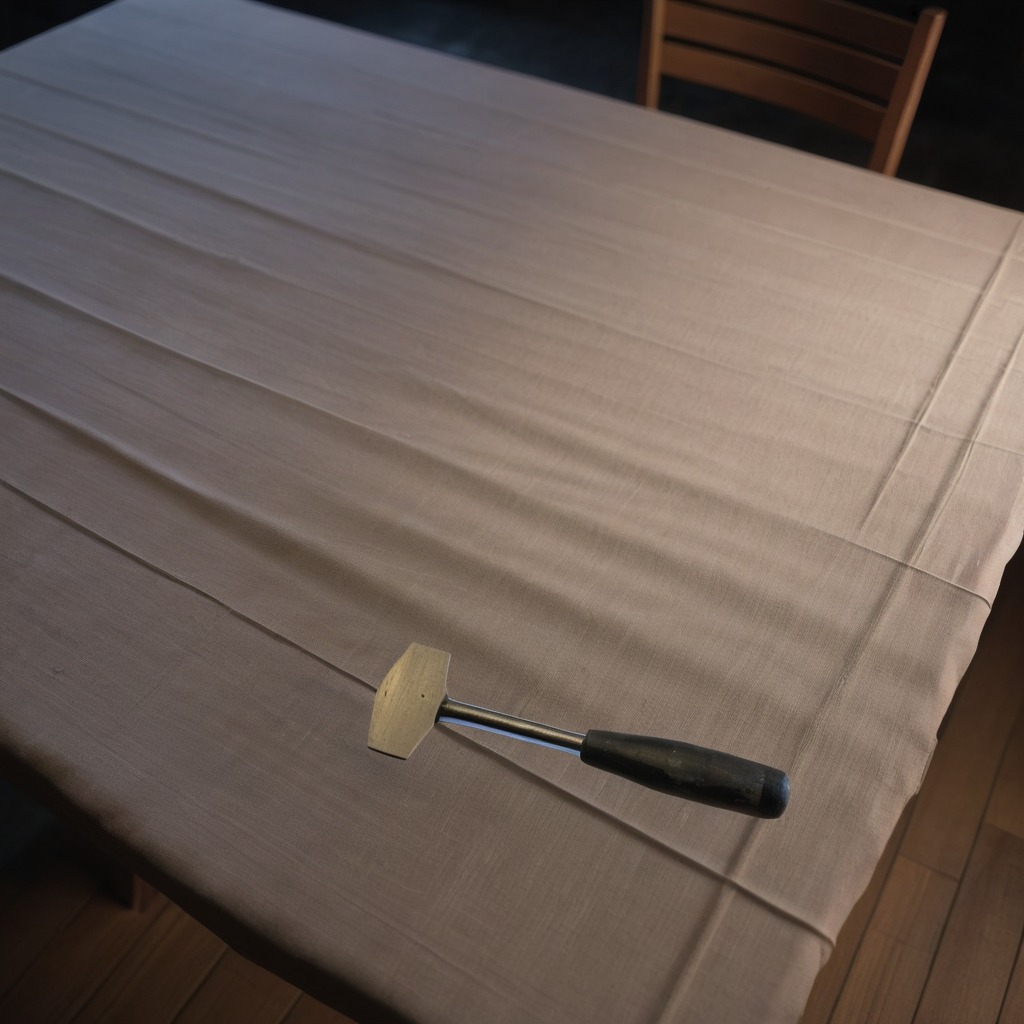
A hammer is lying on the wooden table.